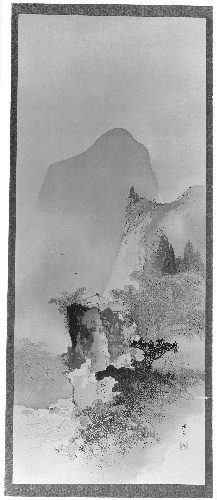
Artist: Kawabata Gyokushō
Artist bio: Japanese, 1842–1913
Date: 20th century
Object type: Panel
Classification: Paintings
Medium: Ink and color on silk
Culture: Japan
Period: Meiji period (1868–1912)
Dimensions: Image: 48 5/8 × 19 3/4 in. (123.5 × 50.2 cm)
Overall with mounting: 51 7/8 × 21 5/8 in. (131.8 × 54.9 cm)
Department: Asian Art
Credit line: Gift of Francis Lathrop, 1908
Accession year: 1908
Repository: Metropolitan Museum of Art, New York, NY
Tags: Mountains|Landscapes